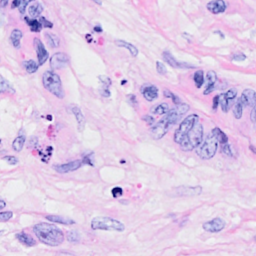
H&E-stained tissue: Breast